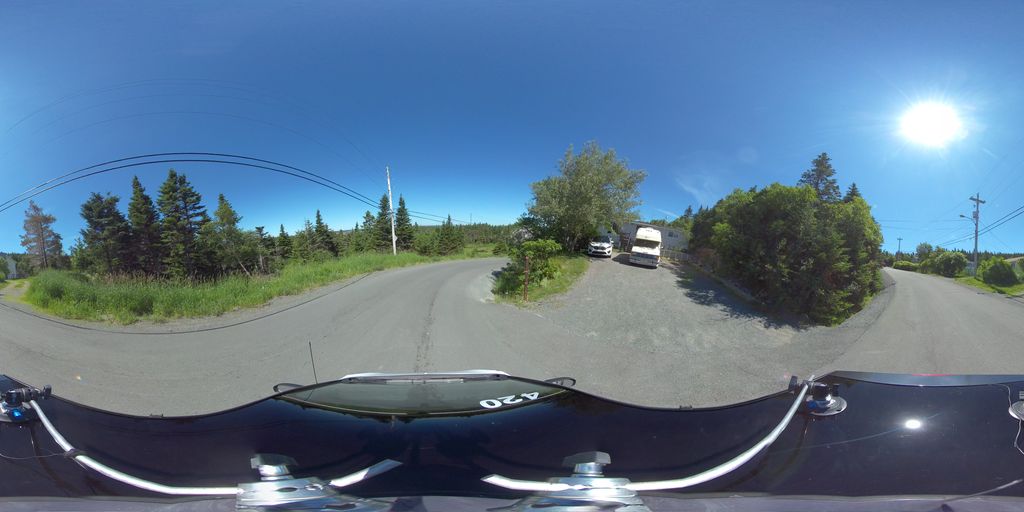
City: st_johns